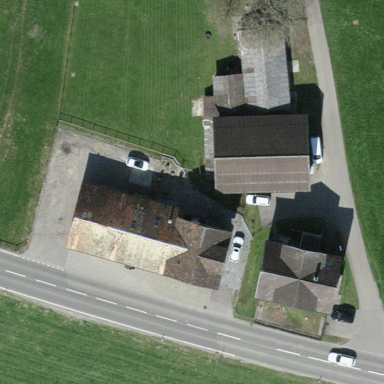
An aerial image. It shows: Farmyard area.